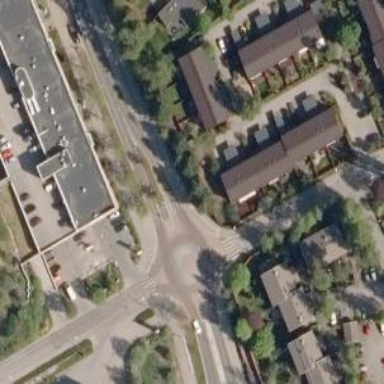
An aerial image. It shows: Asphalt road that is secondary route leading to roundabout.